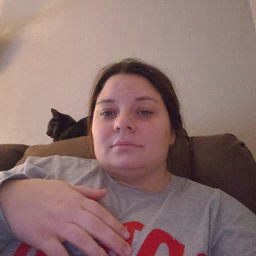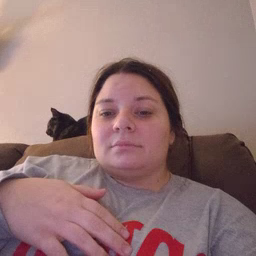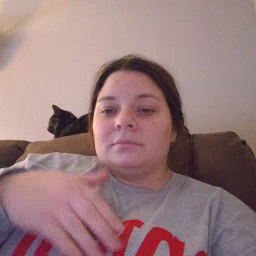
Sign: night